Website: lowes
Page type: account-selection
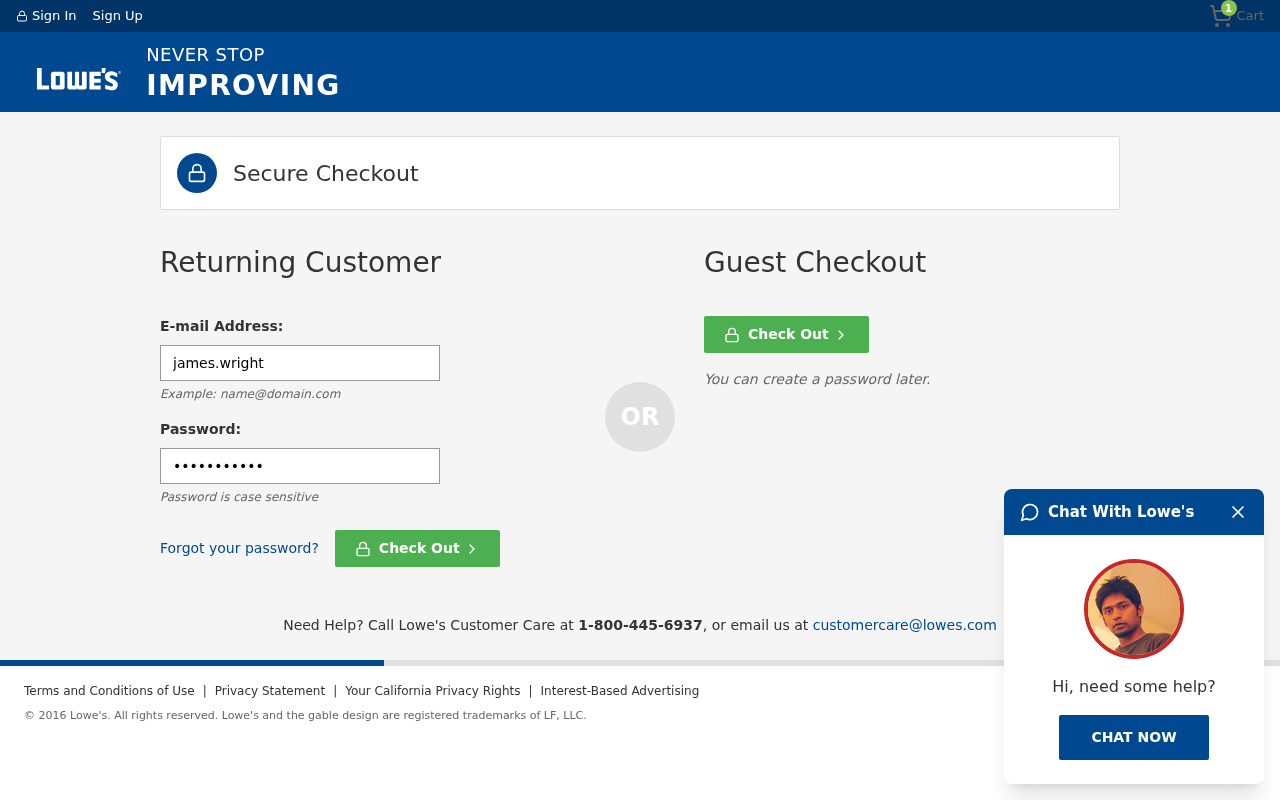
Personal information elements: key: PII_LOGIN_USERNAME
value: james.wright
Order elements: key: ORDER_NUM_ITEMS
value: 1